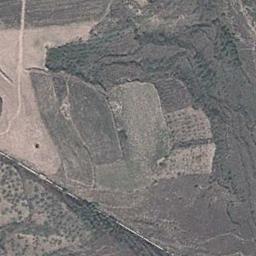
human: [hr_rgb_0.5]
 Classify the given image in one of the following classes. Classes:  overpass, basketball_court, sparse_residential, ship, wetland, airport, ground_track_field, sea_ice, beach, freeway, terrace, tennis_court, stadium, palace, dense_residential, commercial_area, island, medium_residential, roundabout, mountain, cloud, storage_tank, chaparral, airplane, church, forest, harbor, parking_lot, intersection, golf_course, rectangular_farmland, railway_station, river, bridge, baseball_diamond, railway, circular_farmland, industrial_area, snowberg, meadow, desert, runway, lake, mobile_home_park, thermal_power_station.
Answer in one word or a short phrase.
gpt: terrace